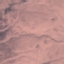
Land use / land cover class: HerbaceousVegetation